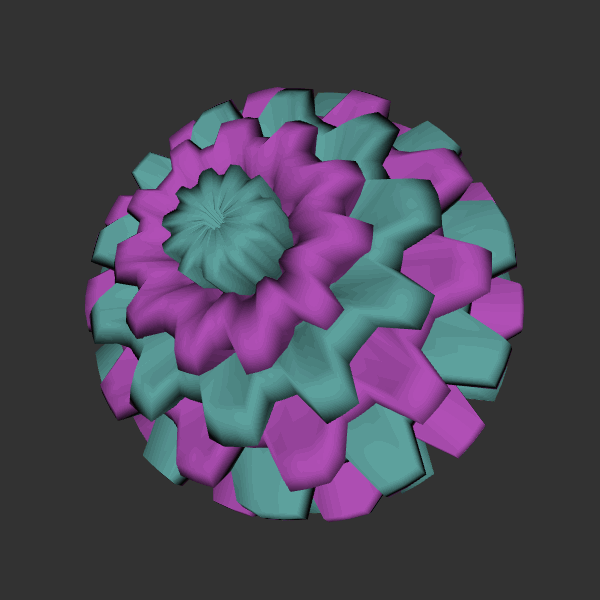
Background: dark